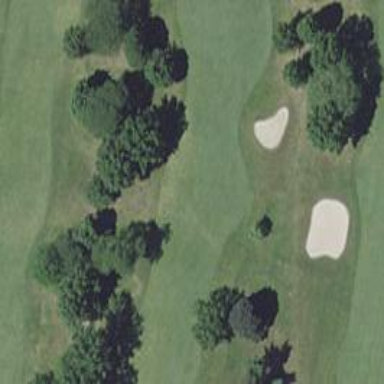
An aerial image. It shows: Golf hole.